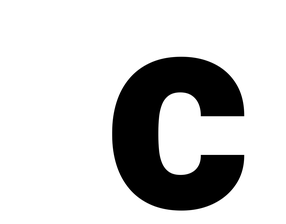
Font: Roboto_Black